Interaction volume radius: 5 \u00c5
Interaction volume height: 40 \u00c5
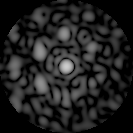
Disorder parameter: 0.6103